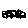
Label: car